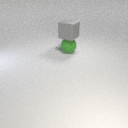
large green rubber sphere below large gray rubber cube